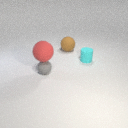
small gray rubber sphere in front of large brown rubber sphere